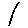
Label: line